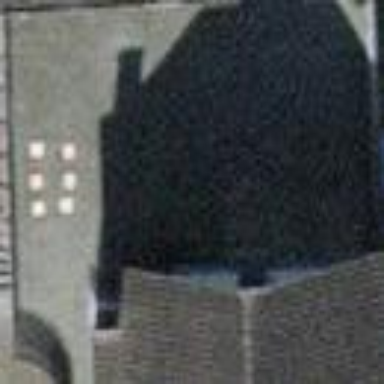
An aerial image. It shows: Garage.